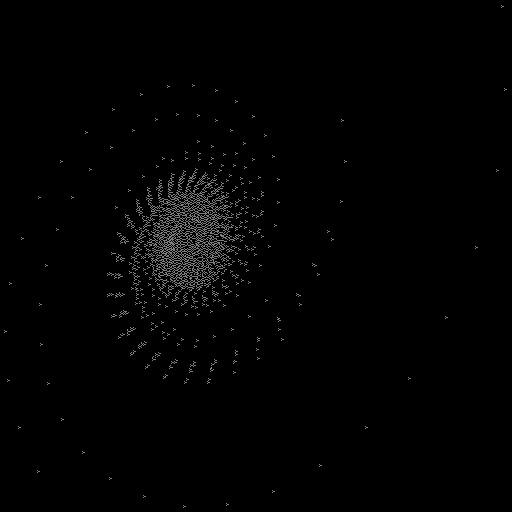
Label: fleabane